Interaction volume radius: 5 \u00c5
Interaction volume height: 15 \u00c5
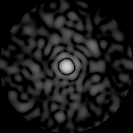
Disorder parameter: 0.8165